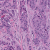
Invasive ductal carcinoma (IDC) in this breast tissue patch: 1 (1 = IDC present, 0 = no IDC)